Question: I've been testing my iPad app with ad-hoc distributions.
On our server (running Windows Server 2008) APNS alerts come through fine.
On the ec2 (also running Windows Server 2008) they never arrive.
The only difference between the two ad-hoc versions is the server they point to. Both have the same code-signing settings.
I followed the same procedure for importing certificates on both servers and as far I can tell the certificates are exactly the same on both servers.
I've also opened ports 5223, 2196, 2195 & 443 and allowed the 17.0.0.0/8 address block:

I even tried turning off the Firewall but no joy and I still can't figure out why it works on one but not the other.
Anyone have any ideas?
-EDIT-
I'm using MoonAPNS to handle sending the notifications via a C# / ASP.Net web service. Don't know if that makes any difference.
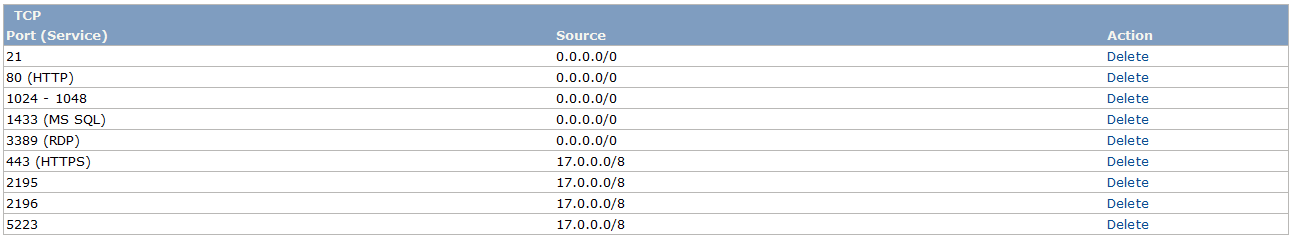
Answer: It turned out to be nothing specifically to do with the Amazon ec2 but rather something that not only should've been obvious but that I've also had an issue with before.
I'm using MoonAPNS and the problem was the first parameter in this line:
'''
PushNotification push = new PushNotification(true, certificate, password);
'''
The 'true' parameter tells MoonAPNS to send the notification to Apple's sandbox server.
'false' tells it to send to the production server.
I had 'false' on our own server and 'true' on the Amazon ec2.
Both are now 'false' and the notifications are at last coming through from the ec2.
Thanks to everyone for your efforts.